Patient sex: F
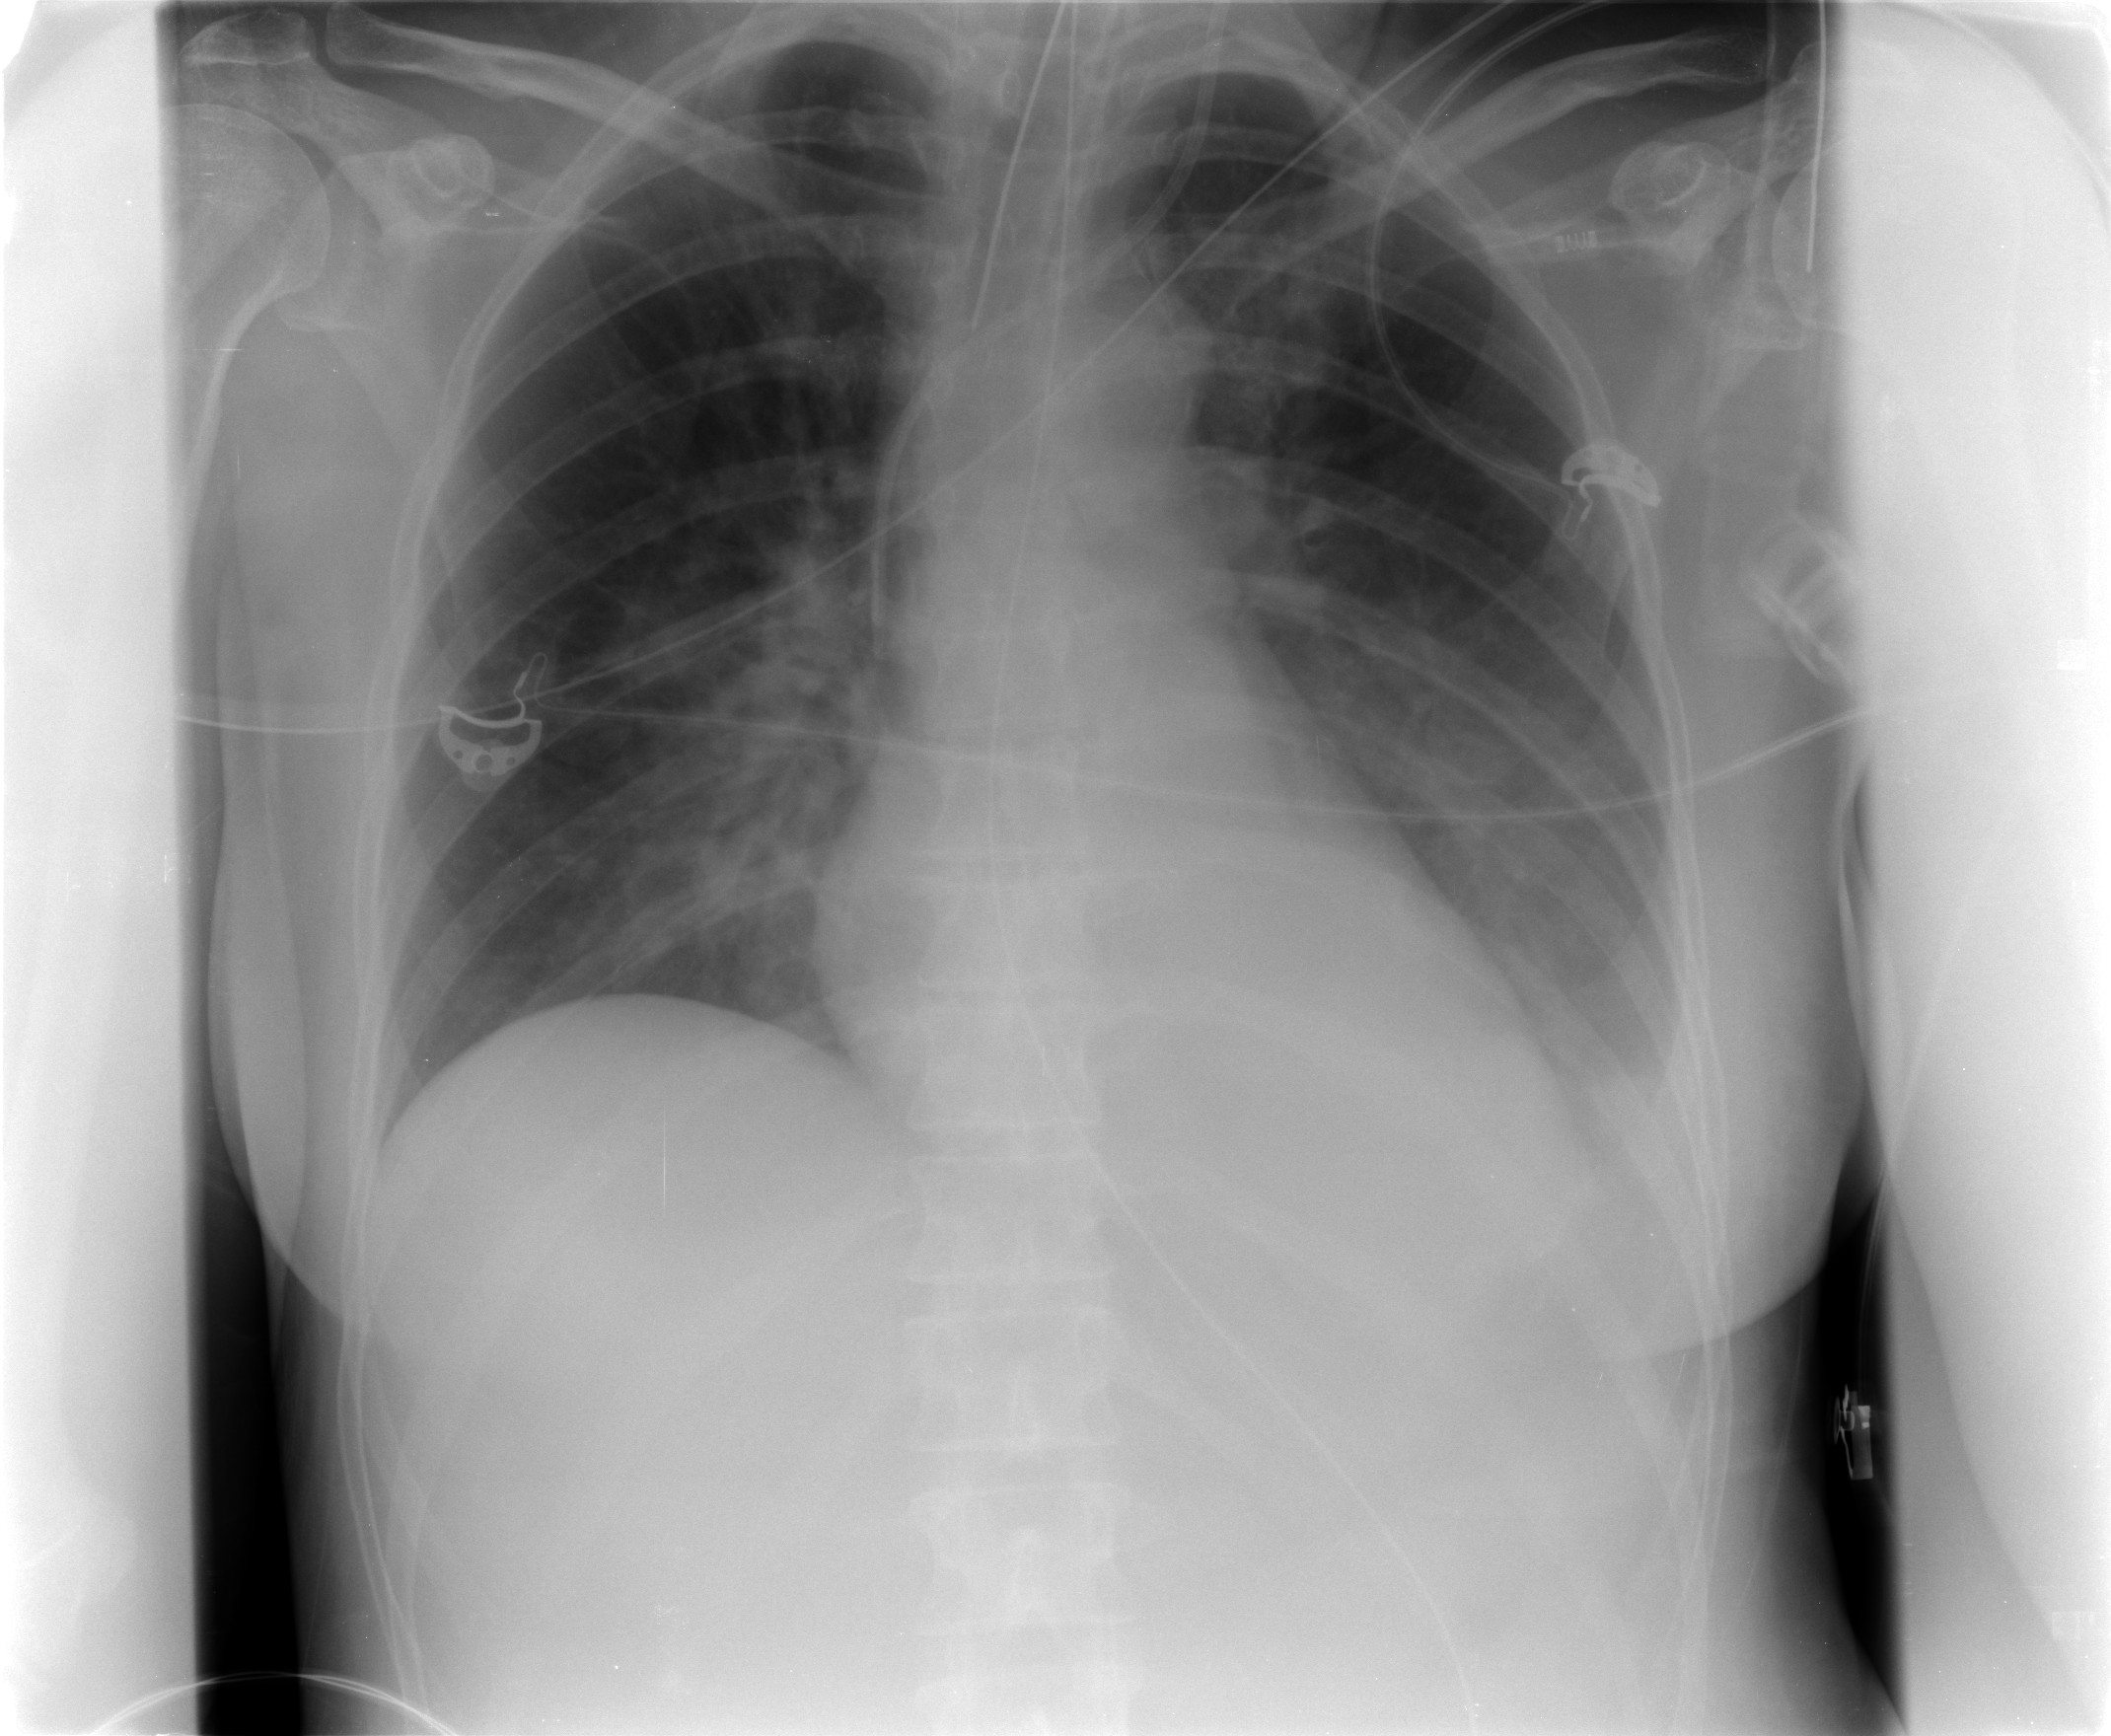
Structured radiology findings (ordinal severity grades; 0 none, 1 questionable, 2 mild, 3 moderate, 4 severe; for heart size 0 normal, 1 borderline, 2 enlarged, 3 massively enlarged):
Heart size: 0
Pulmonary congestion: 2
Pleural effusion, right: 0
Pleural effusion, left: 2
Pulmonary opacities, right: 1
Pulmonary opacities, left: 0
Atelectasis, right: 1
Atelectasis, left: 1